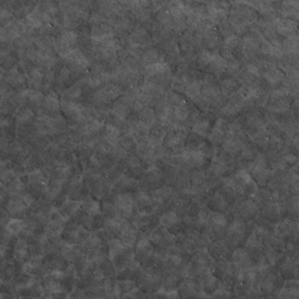
Label: non_frost